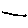
Label: line